Interaction volume radius: 5 \u00c5
Interaction volume height: 10 \u00c5
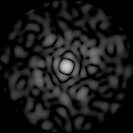
Disorder parameter: 0.836